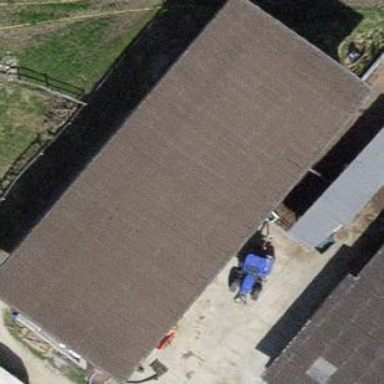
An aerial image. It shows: Rural barn.